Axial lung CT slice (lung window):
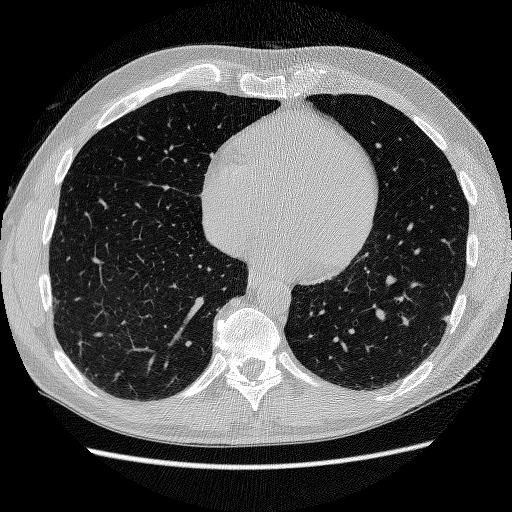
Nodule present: no